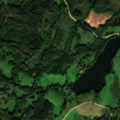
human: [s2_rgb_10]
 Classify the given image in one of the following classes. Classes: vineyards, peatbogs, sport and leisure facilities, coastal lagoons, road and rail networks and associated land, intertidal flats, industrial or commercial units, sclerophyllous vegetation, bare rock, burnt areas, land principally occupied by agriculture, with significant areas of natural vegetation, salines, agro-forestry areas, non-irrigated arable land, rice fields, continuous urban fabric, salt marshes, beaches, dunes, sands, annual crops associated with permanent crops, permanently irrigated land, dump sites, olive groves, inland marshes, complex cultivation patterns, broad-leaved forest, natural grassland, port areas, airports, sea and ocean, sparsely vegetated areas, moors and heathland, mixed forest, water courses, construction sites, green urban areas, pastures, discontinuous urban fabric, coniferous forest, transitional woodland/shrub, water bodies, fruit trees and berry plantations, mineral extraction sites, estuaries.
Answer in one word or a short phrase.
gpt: pastures, complex cultivation patterns, land principally occupied by agriculture, with significant areas of natural vegetation, mixed forest, water bodies